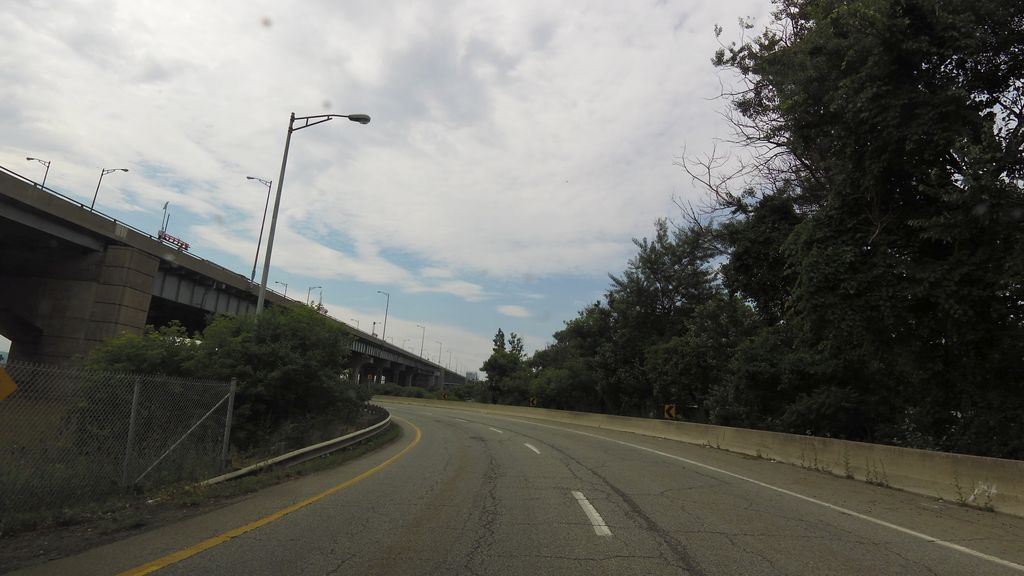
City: hamilton